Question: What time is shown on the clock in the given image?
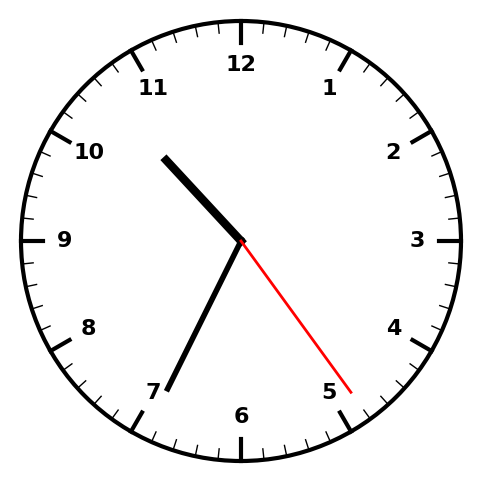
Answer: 10:34:24